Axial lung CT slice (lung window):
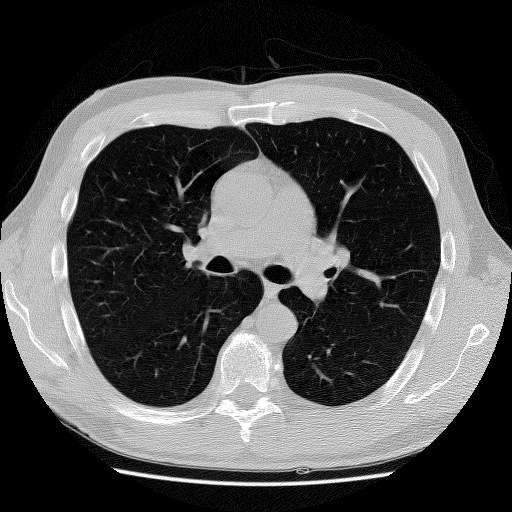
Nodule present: no